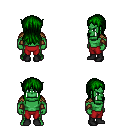
a pixel art fantasy rpg character, male body template, orc, green skin, leather shoulder armor, red pants, green unkempt hairstyle, cloth bracers, black shoes, four views (front, back, left, right), 2x2 character sprite sheet, small pixel art, hard edges, no anti-aliasing